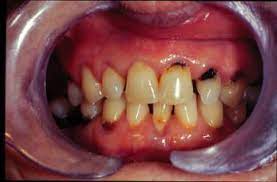
Condition: Caries